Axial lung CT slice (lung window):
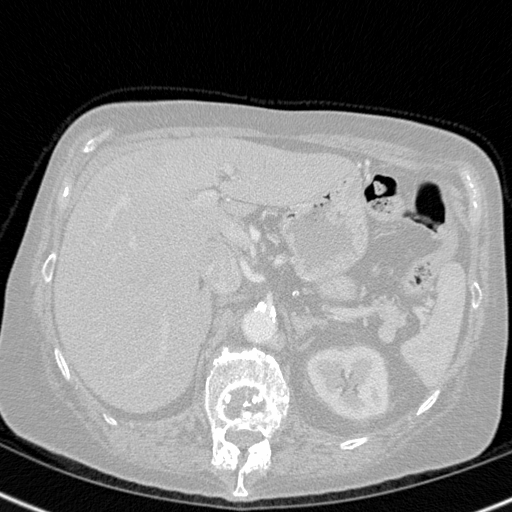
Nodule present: no